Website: apple
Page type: billing-address
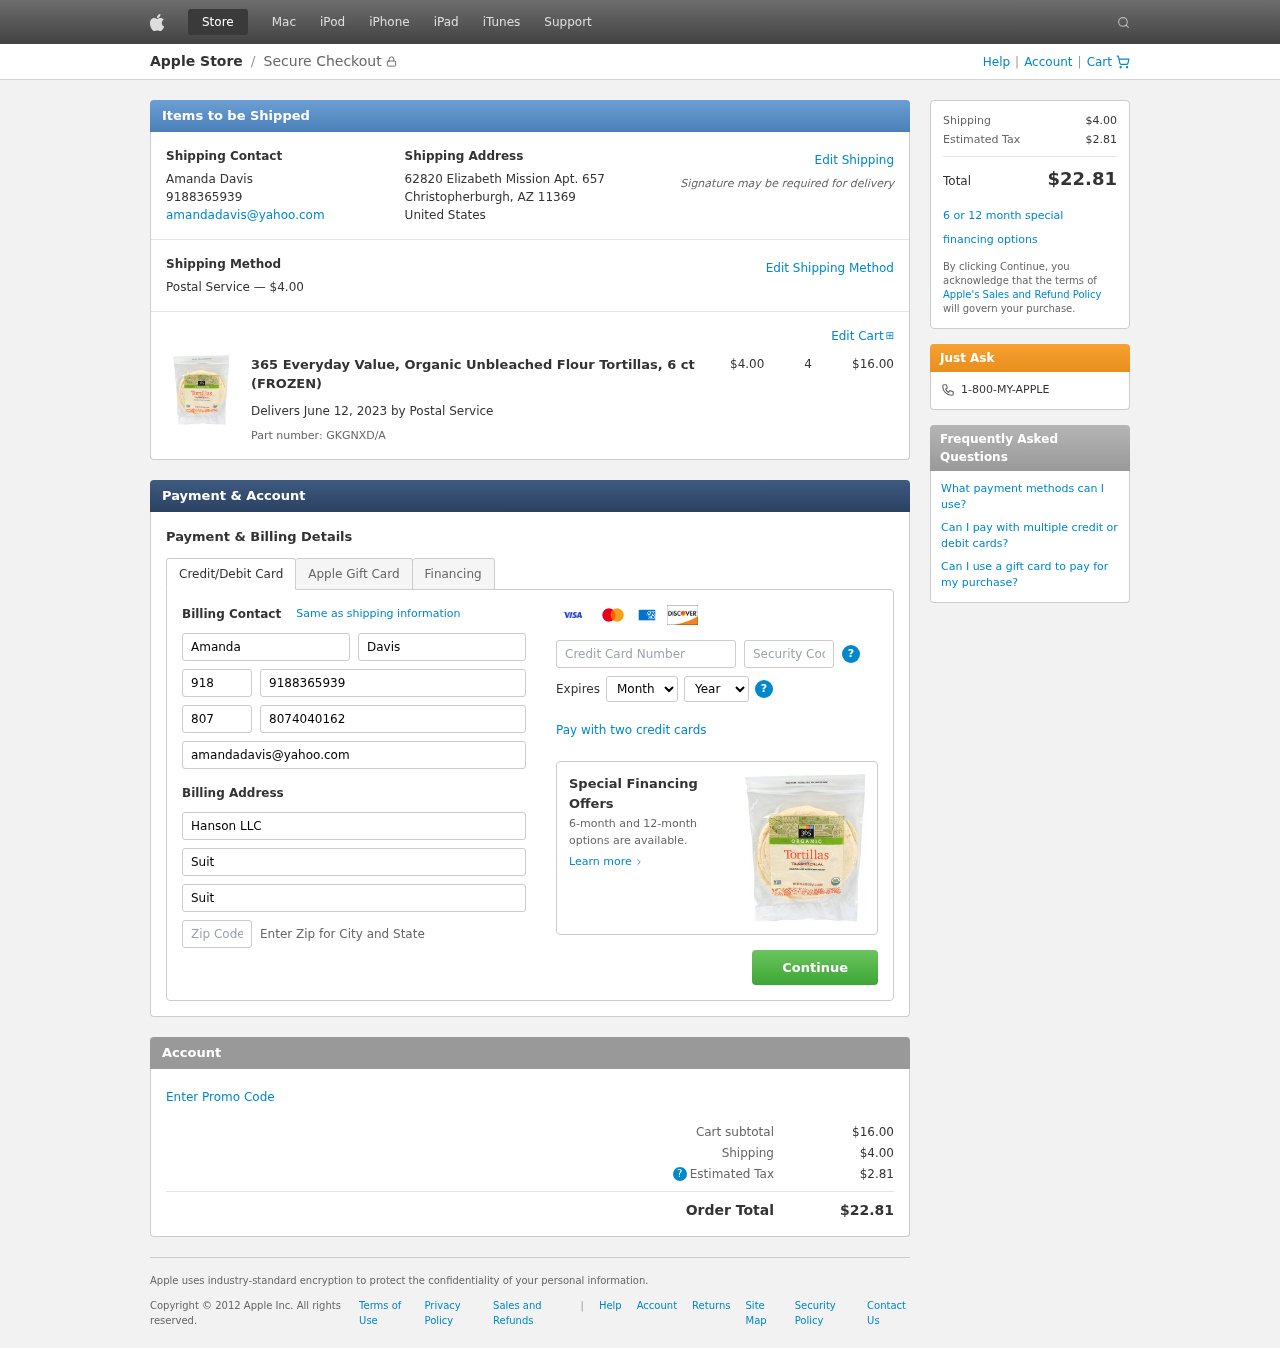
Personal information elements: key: PII_CARD_CVV
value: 733
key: PII_CARD_EXPIRY_MONTH
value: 04
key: PII_CARD_EXPIRY_YEAR
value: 29
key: PII_CARD_NUMBER
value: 4831 9753 0058 1022
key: PII_CITY_STATE_ZIP
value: Christopherburgh, AZ 11369
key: PII_COMPANY
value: Hanson LLC
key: PII_COUNTRY
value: United States
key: PII_EMAIL
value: amandadavis@yahoo.com
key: PII_FIRSTNAME
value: Amanda
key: PII_FULLNAME
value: Amanda Davis
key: PII_LASTNAME
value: Davis
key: PII_PHONE
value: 9188365939
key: PII_PHONE_ALT
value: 8074040162
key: PII_PHONE_ALT_AREA
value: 807
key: PII_PHONE_AREA
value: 918
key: PII_POSTCODE2
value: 01039
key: PII_STREET
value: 62820 Elizabeth Mission Apt. 657
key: PII_STREET2
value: Suite 392
Product elements: key: PRODUCT1_NAME
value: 365 Everyday Value, Organic Unbleached Flour Tortillas, 6 ct (FROZEN)
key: PRODUCT1_PRICE
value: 4
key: PRODUCT1_QUANTITY
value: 4
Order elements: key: ORDER_SHIPPING_COST
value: $4.00
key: ORDER_SUBTOTAL
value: $16.00
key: ORDER_DELIVERY_DATE
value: June 12, 2023
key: ORDER_PART_NUMBER
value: GKGNXD/A
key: ORDER_TAX
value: $2.81
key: ORDER_TOTAL
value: $22.81